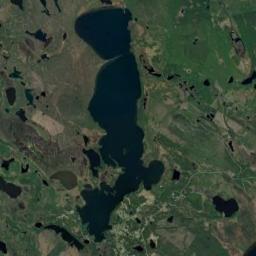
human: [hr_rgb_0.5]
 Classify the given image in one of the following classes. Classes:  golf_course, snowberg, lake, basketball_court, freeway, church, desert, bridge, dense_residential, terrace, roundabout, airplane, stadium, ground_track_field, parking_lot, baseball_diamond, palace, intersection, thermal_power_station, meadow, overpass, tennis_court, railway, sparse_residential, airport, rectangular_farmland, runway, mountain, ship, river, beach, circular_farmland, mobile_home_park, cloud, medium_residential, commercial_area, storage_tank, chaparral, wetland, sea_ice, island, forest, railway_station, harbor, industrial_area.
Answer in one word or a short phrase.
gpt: lake